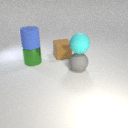
large gray rubber sphere below large cyan rubber sphere